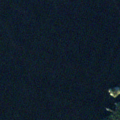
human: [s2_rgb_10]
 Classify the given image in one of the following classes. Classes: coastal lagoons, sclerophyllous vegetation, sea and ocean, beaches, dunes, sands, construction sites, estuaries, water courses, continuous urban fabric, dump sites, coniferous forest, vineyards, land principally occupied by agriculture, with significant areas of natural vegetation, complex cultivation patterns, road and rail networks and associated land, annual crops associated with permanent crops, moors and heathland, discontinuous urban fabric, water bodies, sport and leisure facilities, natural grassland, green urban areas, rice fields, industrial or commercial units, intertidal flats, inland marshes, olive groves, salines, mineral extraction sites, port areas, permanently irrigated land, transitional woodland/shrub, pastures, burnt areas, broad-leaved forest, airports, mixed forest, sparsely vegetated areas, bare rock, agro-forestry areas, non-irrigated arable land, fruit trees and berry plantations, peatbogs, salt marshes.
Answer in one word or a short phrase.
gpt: water bodies